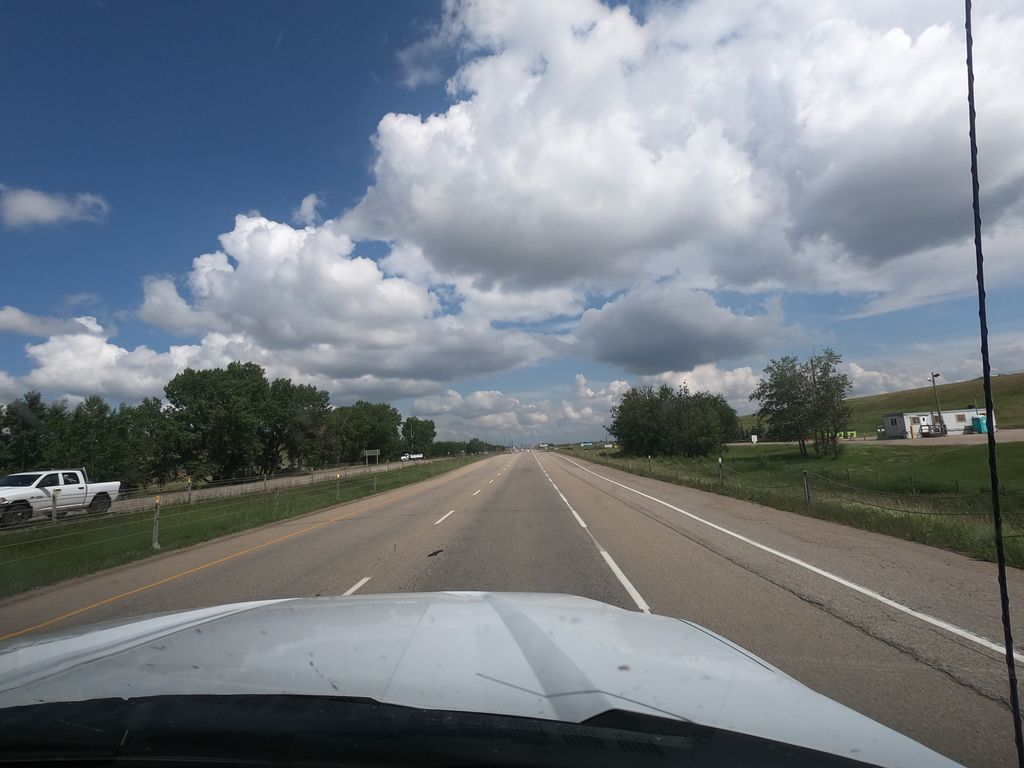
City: edmonton